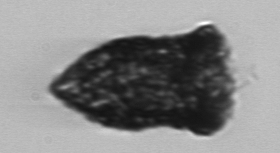
Label: Tintinnopsis